Field crop: maize
Growth stage: 2
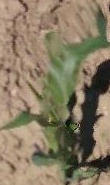
Species: maize